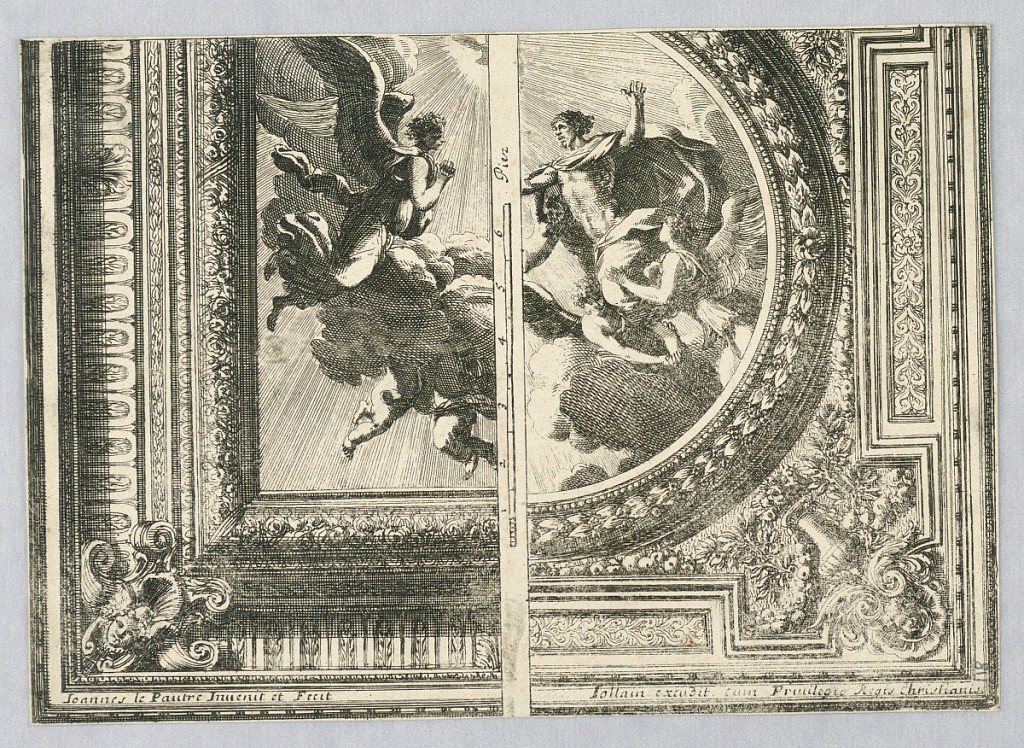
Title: Designs for Ceilings
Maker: Jean Le Pautre, French, 1618–1682
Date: ca. 1650
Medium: Etching on paper
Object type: Print
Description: Somewhat less than a left and a right half of square ceilings are shown, separated by a stripe with the scale: "6 Piez." At left: oblong frame, with the Dove and a glory of angels. At right: a central medallion with a saint carried by angels to heaven.